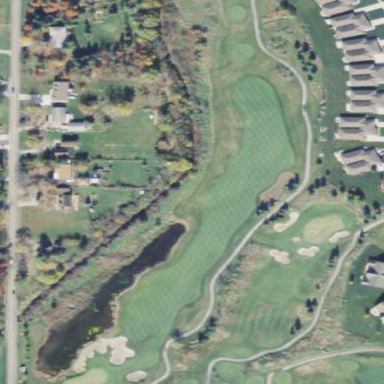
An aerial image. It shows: Water hazard in golf course. The hazard is natural water feature.